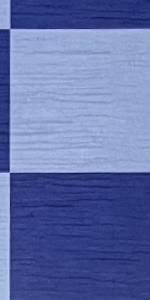
Label: Empty